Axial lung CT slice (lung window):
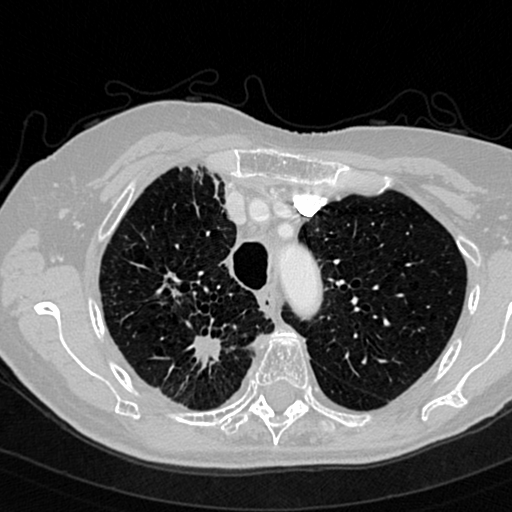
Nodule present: no